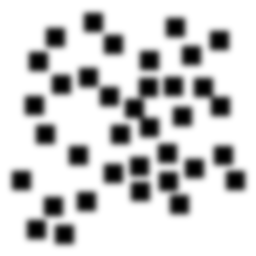
Squares: 36
Triangles: 0
Stars: 0
Total shapes: 36